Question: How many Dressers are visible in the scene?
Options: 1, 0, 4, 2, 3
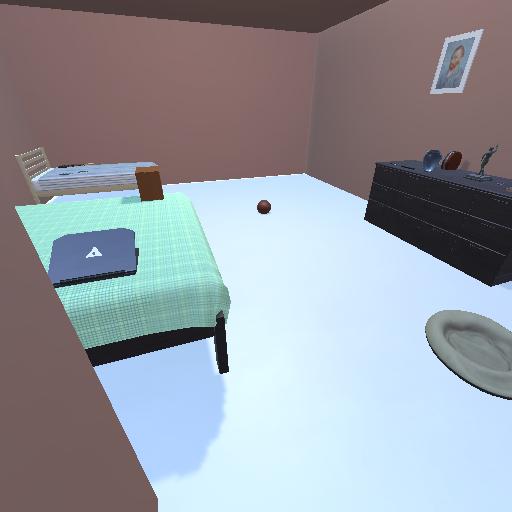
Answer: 1